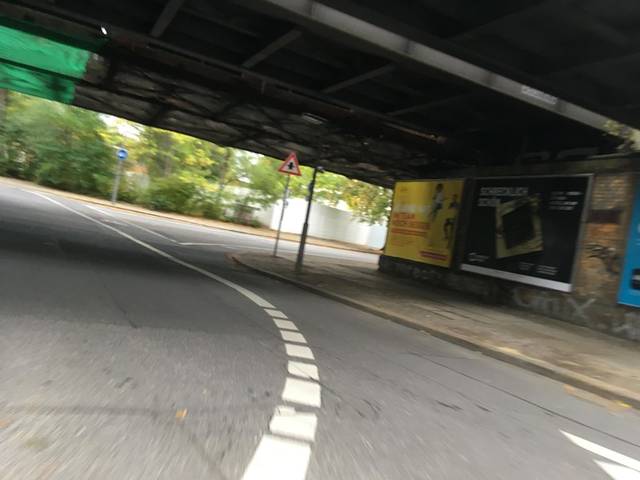
Region: Germany
Coordinates: 52.54, 13.379